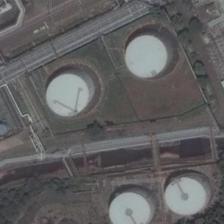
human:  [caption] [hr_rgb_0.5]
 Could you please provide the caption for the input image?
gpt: four tanks are in two sides of a small river even separated .

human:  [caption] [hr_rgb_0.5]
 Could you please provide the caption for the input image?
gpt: two areas with white round buildings are divided by a road .

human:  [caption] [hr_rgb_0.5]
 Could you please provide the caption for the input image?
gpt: a highway with many cars across from four big jars .

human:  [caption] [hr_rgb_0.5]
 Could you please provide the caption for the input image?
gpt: four tanks are in two sides of a river .

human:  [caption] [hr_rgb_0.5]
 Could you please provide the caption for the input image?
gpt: four large storage tanks are evenly distributed across the banks of a river .